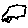
Label: car